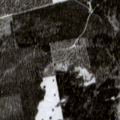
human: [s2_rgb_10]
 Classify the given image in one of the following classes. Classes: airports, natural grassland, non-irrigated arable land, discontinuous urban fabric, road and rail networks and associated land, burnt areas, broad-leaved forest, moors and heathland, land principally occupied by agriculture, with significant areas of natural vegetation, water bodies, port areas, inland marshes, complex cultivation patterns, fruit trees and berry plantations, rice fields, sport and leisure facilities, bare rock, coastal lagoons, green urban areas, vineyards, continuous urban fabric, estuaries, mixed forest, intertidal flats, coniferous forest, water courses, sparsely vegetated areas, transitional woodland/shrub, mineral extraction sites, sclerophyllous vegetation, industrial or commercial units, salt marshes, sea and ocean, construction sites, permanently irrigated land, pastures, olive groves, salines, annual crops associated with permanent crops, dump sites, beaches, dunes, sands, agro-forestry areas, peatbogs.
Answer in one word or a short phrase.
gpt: coniferous forest, mixed forest, transitional woodland/shrub, peatbogs